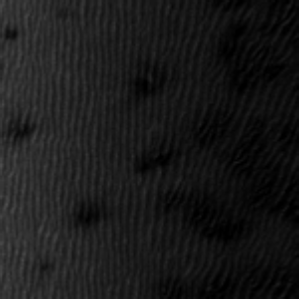
Label: frost